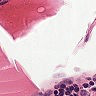
Metastatic tissue present: no